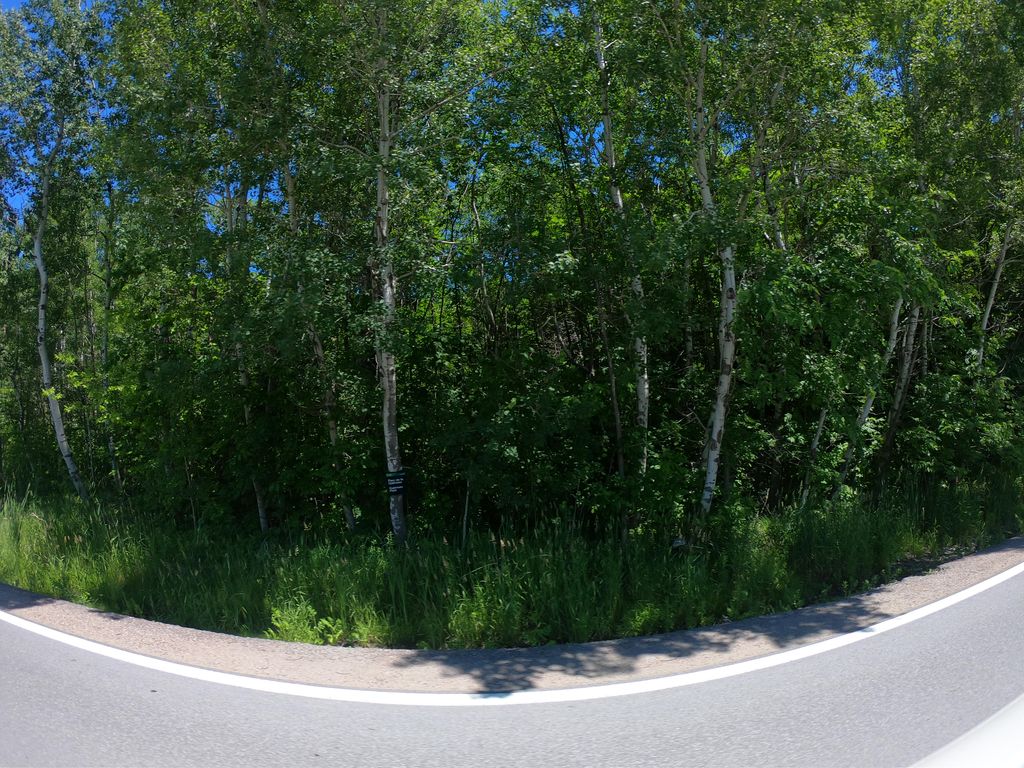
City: ottawa-gatineau